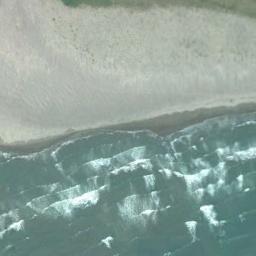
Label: beach